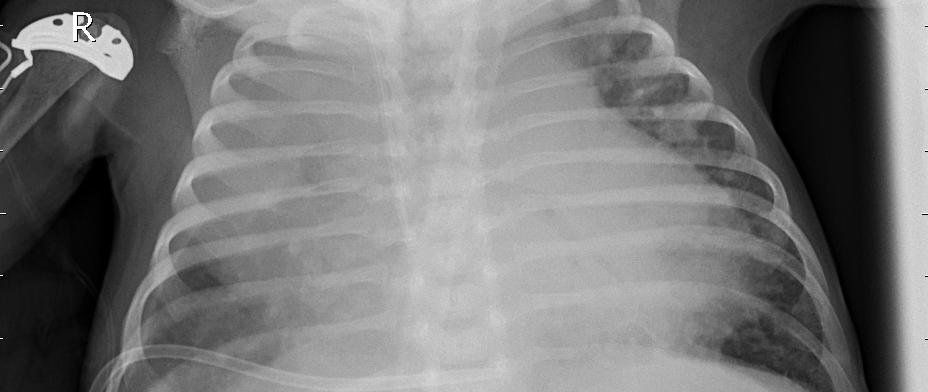
Diagnosis: PNEUMONIA